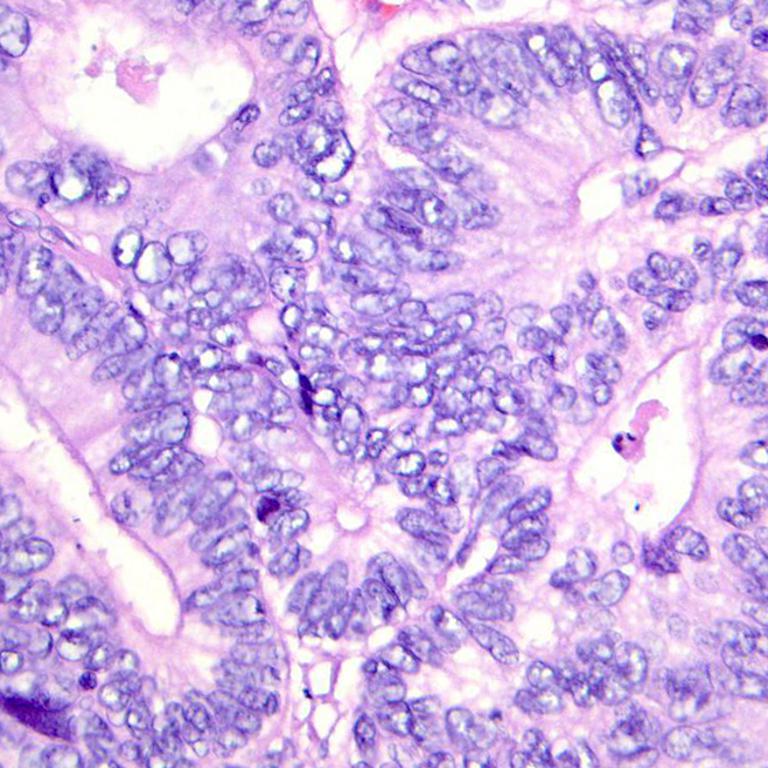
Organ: colon
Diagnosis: adenocarcinomas